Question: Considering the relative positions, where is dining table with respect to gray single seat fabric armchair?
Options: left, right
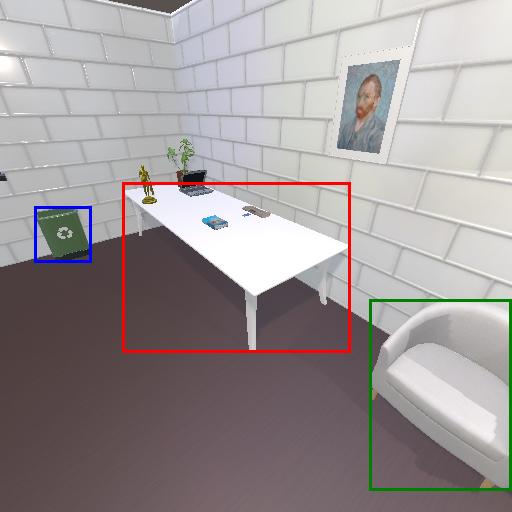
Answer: left